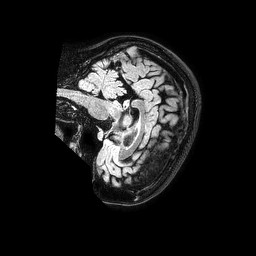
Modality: FLAIR
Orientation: sagittal
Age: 43
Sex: female
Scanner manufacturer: philips
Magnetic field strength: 1.5 T
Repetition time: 4.8 s
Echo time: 0.3 s